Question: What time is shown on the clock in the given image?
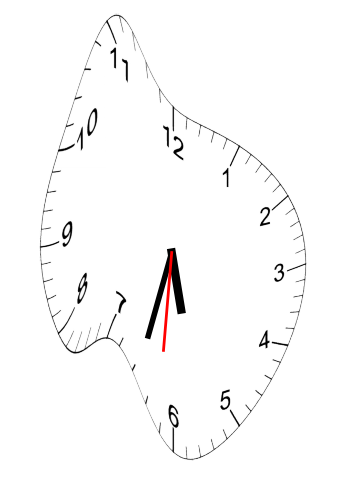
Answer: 05:32:31